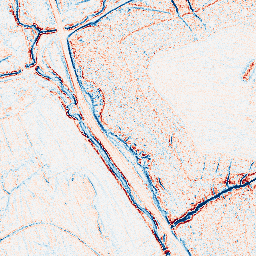
Category: edge_preserving
Decomposition family: anisotropic_diffusion
Decomposition parameters: iterations: 10
kappa: 30
gamma: 0.05
Upsampling method: sinc_hamming
Upsampling parameters: scale: 2
kernel_size: 16
Upsampling scale: 2